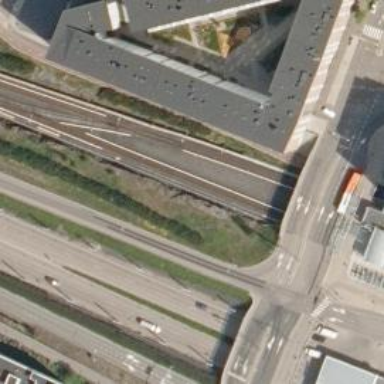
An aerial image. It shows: Asphalt road with primary link designation.